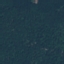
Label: Forest